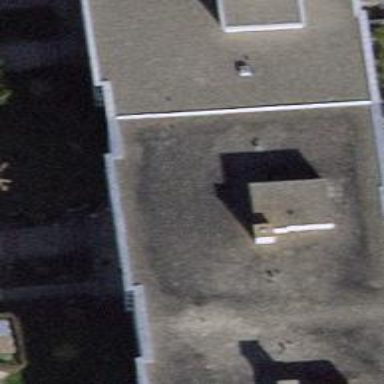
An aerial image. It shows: Flat-roofed apartment building.